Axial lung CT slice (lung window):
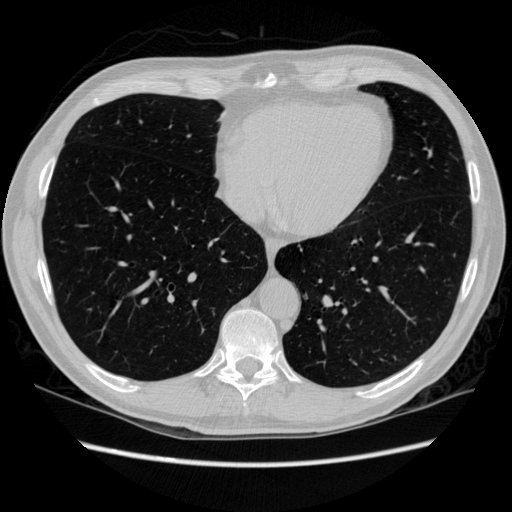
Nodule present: no